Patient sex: F
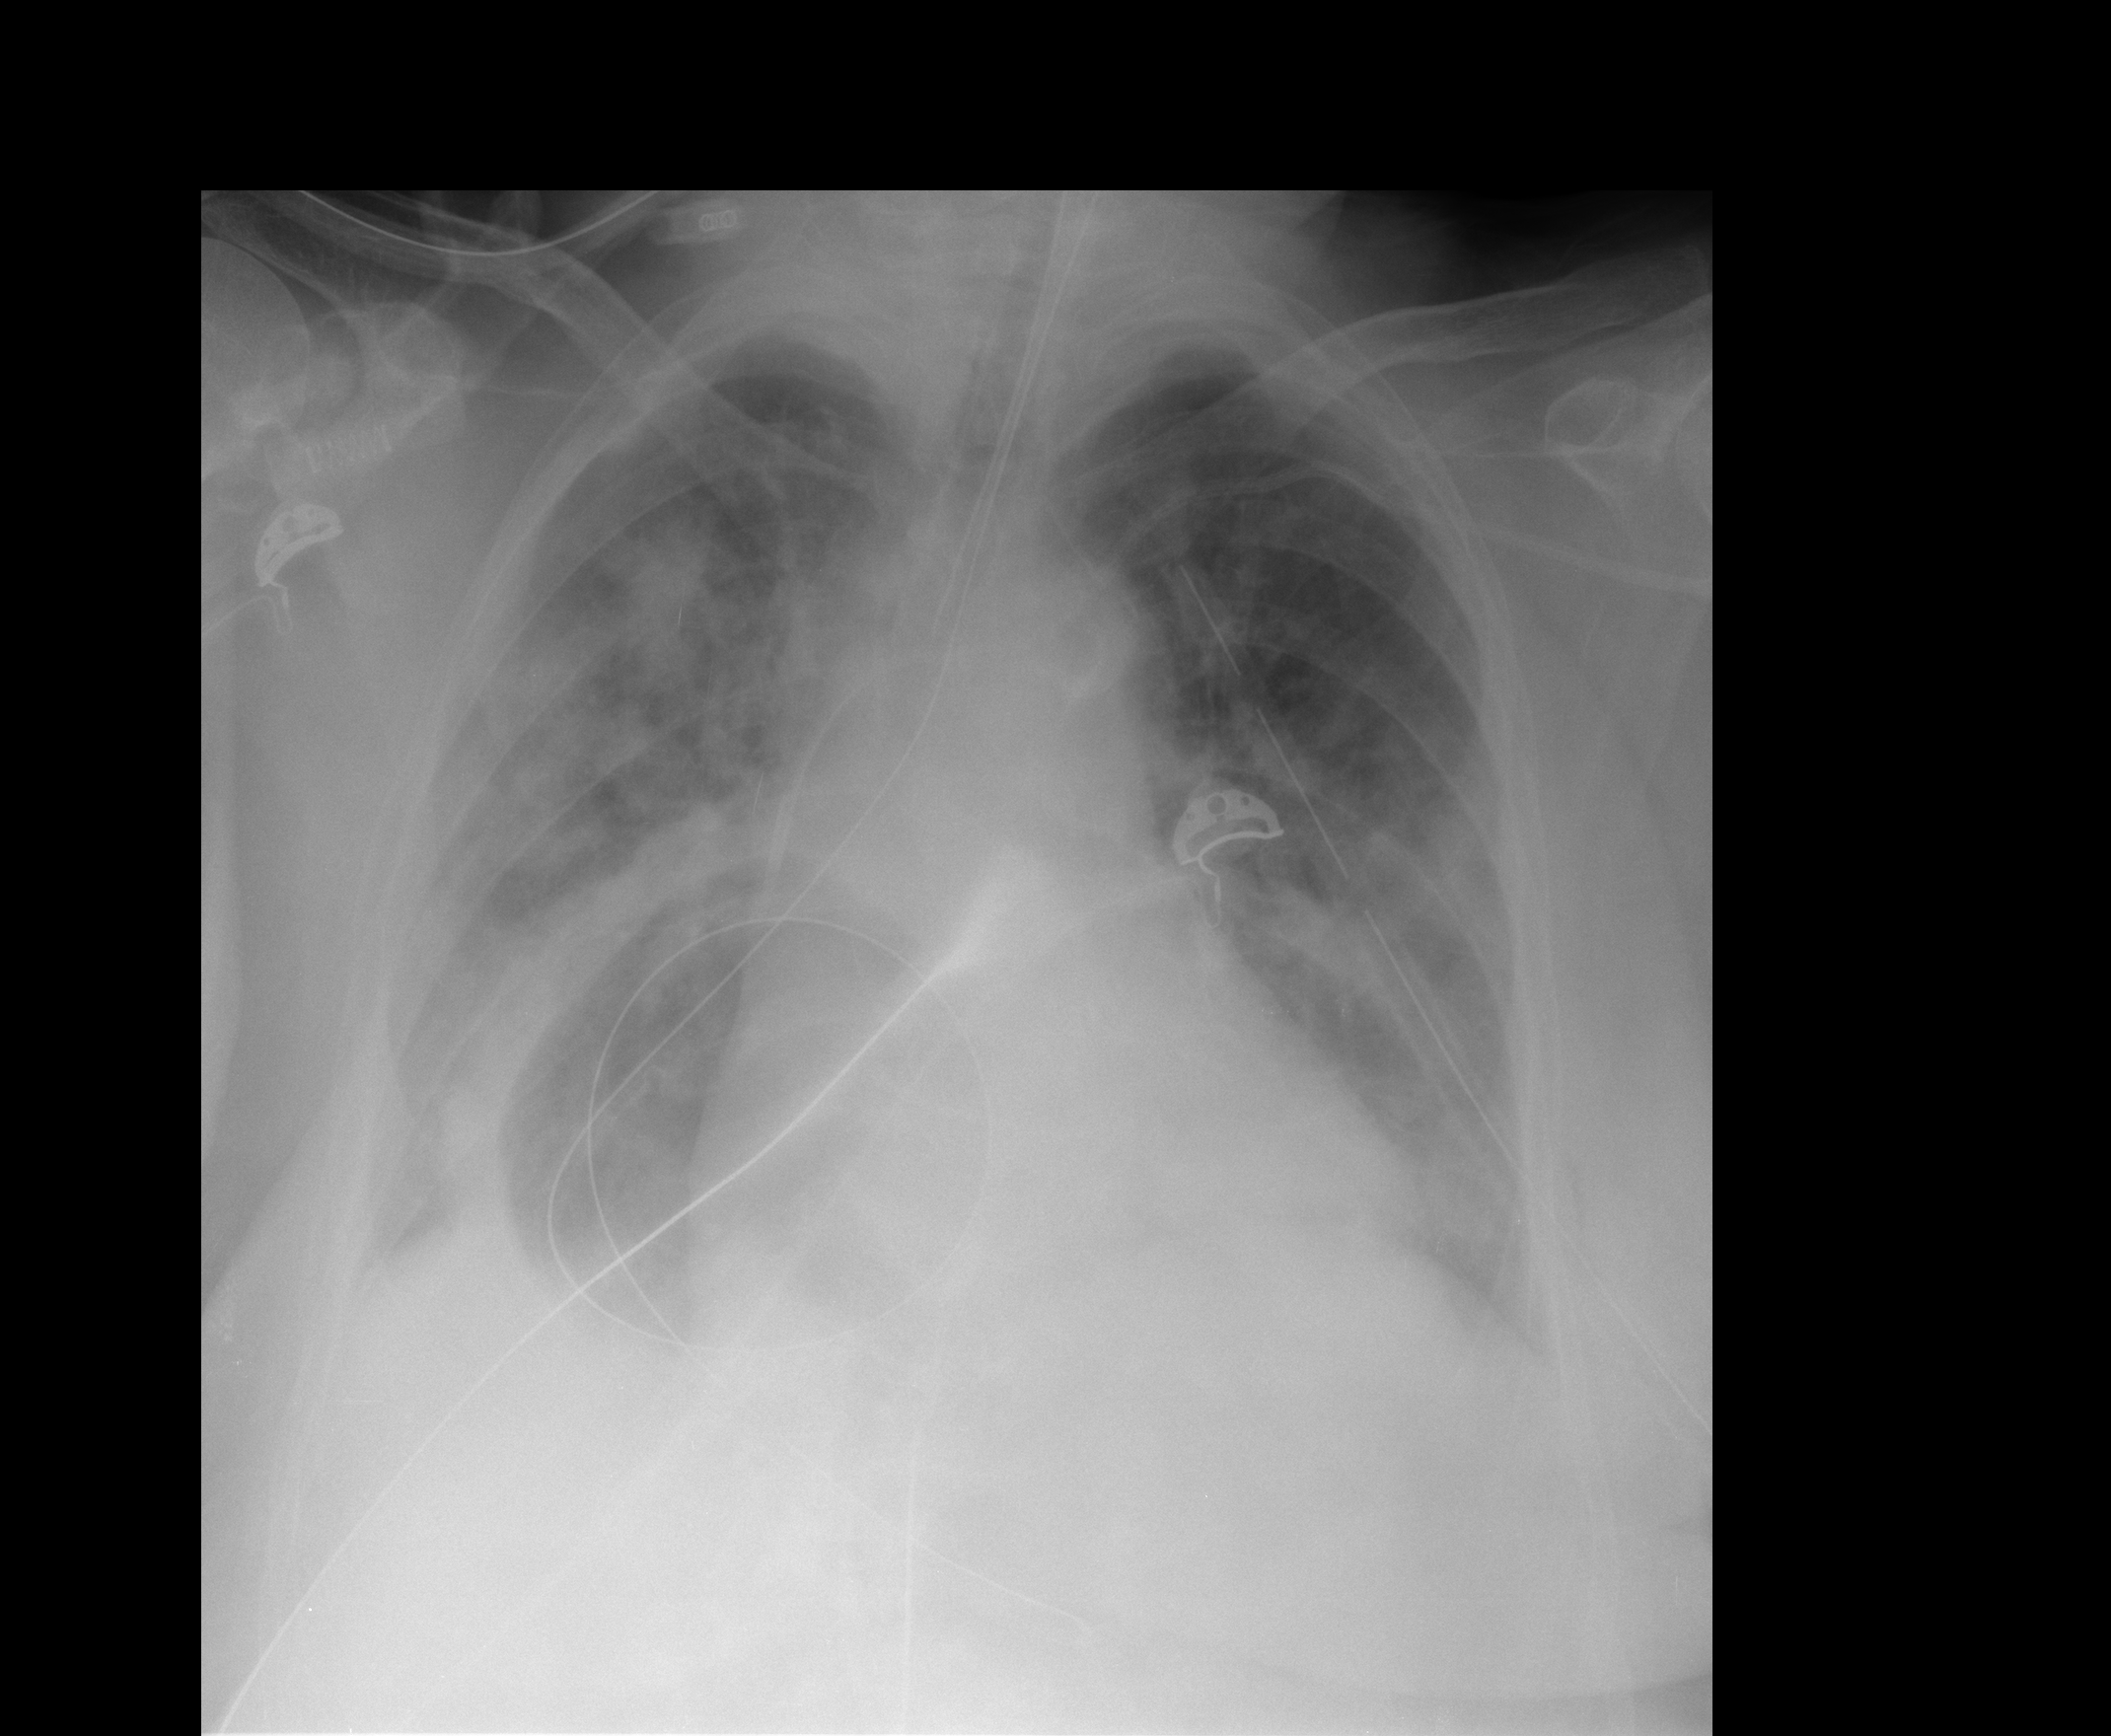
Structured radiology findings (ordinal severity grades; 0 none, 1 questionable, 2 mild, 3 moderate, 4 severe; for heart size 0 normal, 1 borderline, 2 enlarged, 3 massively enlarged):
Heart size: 2
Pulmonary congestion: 3
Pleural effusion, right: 2
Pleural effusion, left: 2
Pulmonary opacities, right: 3
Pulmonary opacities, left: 3
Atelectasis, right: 3
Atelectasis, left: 3